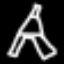
Label: The Eiffel Tower